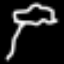
Label: palm tree